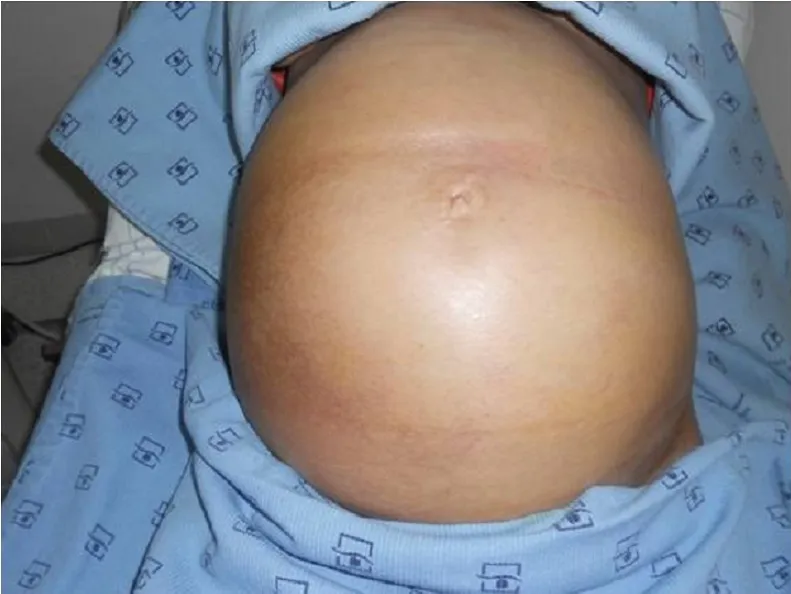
significant increase in abdominal girth in a patient with ovarian hyperstimulation syndrome in a spontaneous pregnancy with invasive mole.
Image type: medical_photograph (other_medical_photograph)